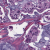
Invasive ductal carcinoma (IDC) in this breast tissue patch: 1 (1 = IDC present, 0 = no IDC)